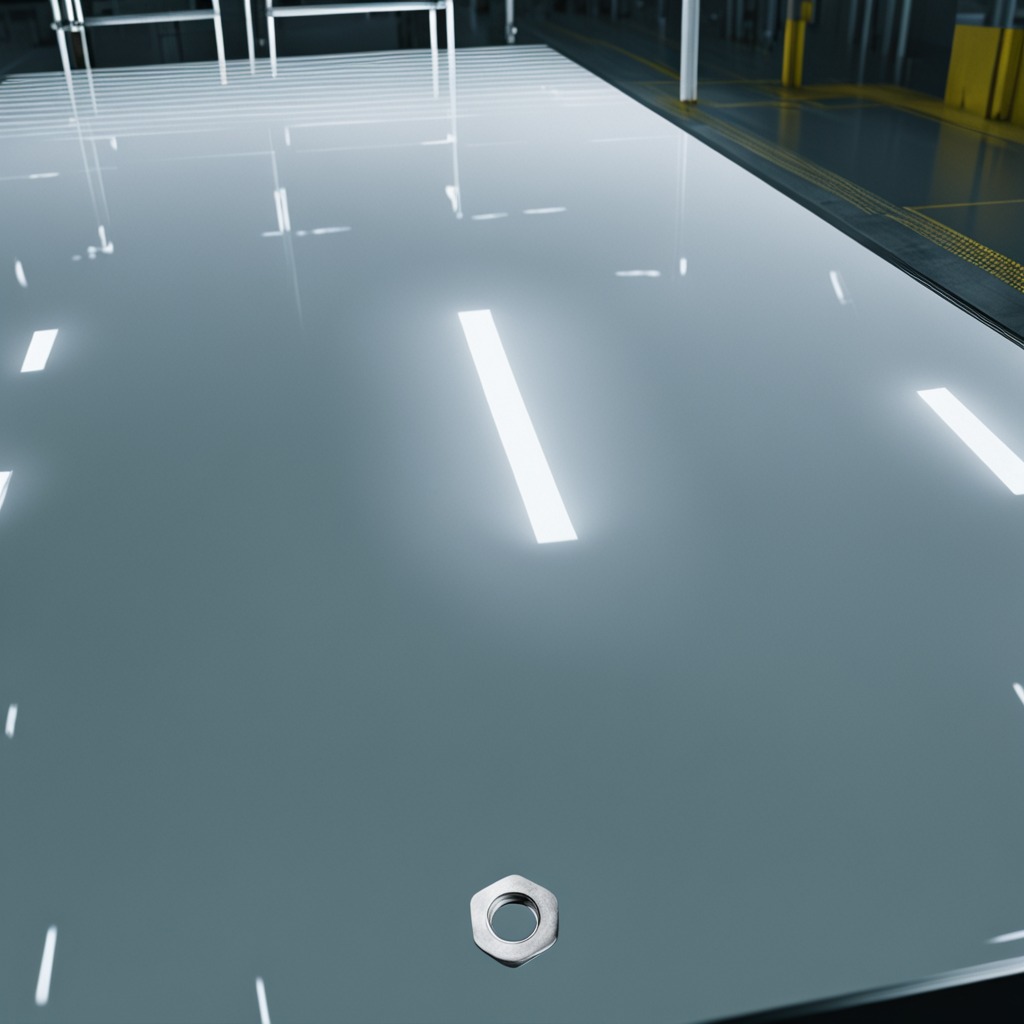
A metal nut is lying on the table in a ship maintenance bay.